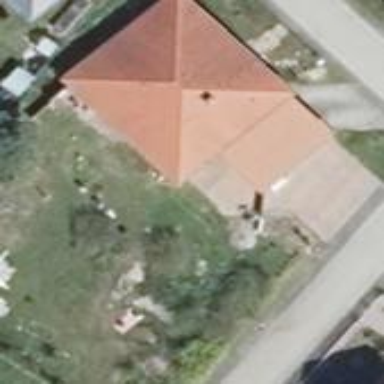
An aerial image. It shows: House with hipped roof. The roof is oriented along the building.